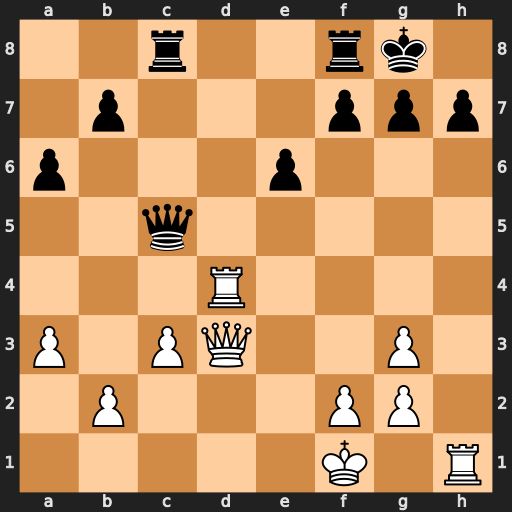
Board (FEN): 2r2rk1/1p3ppp/p3p3/2q5/3R4/P1PQ2P1/1P3PP1/5K1R
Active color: w
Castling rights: -
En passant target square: -
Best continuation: Qxh7#